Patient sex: F
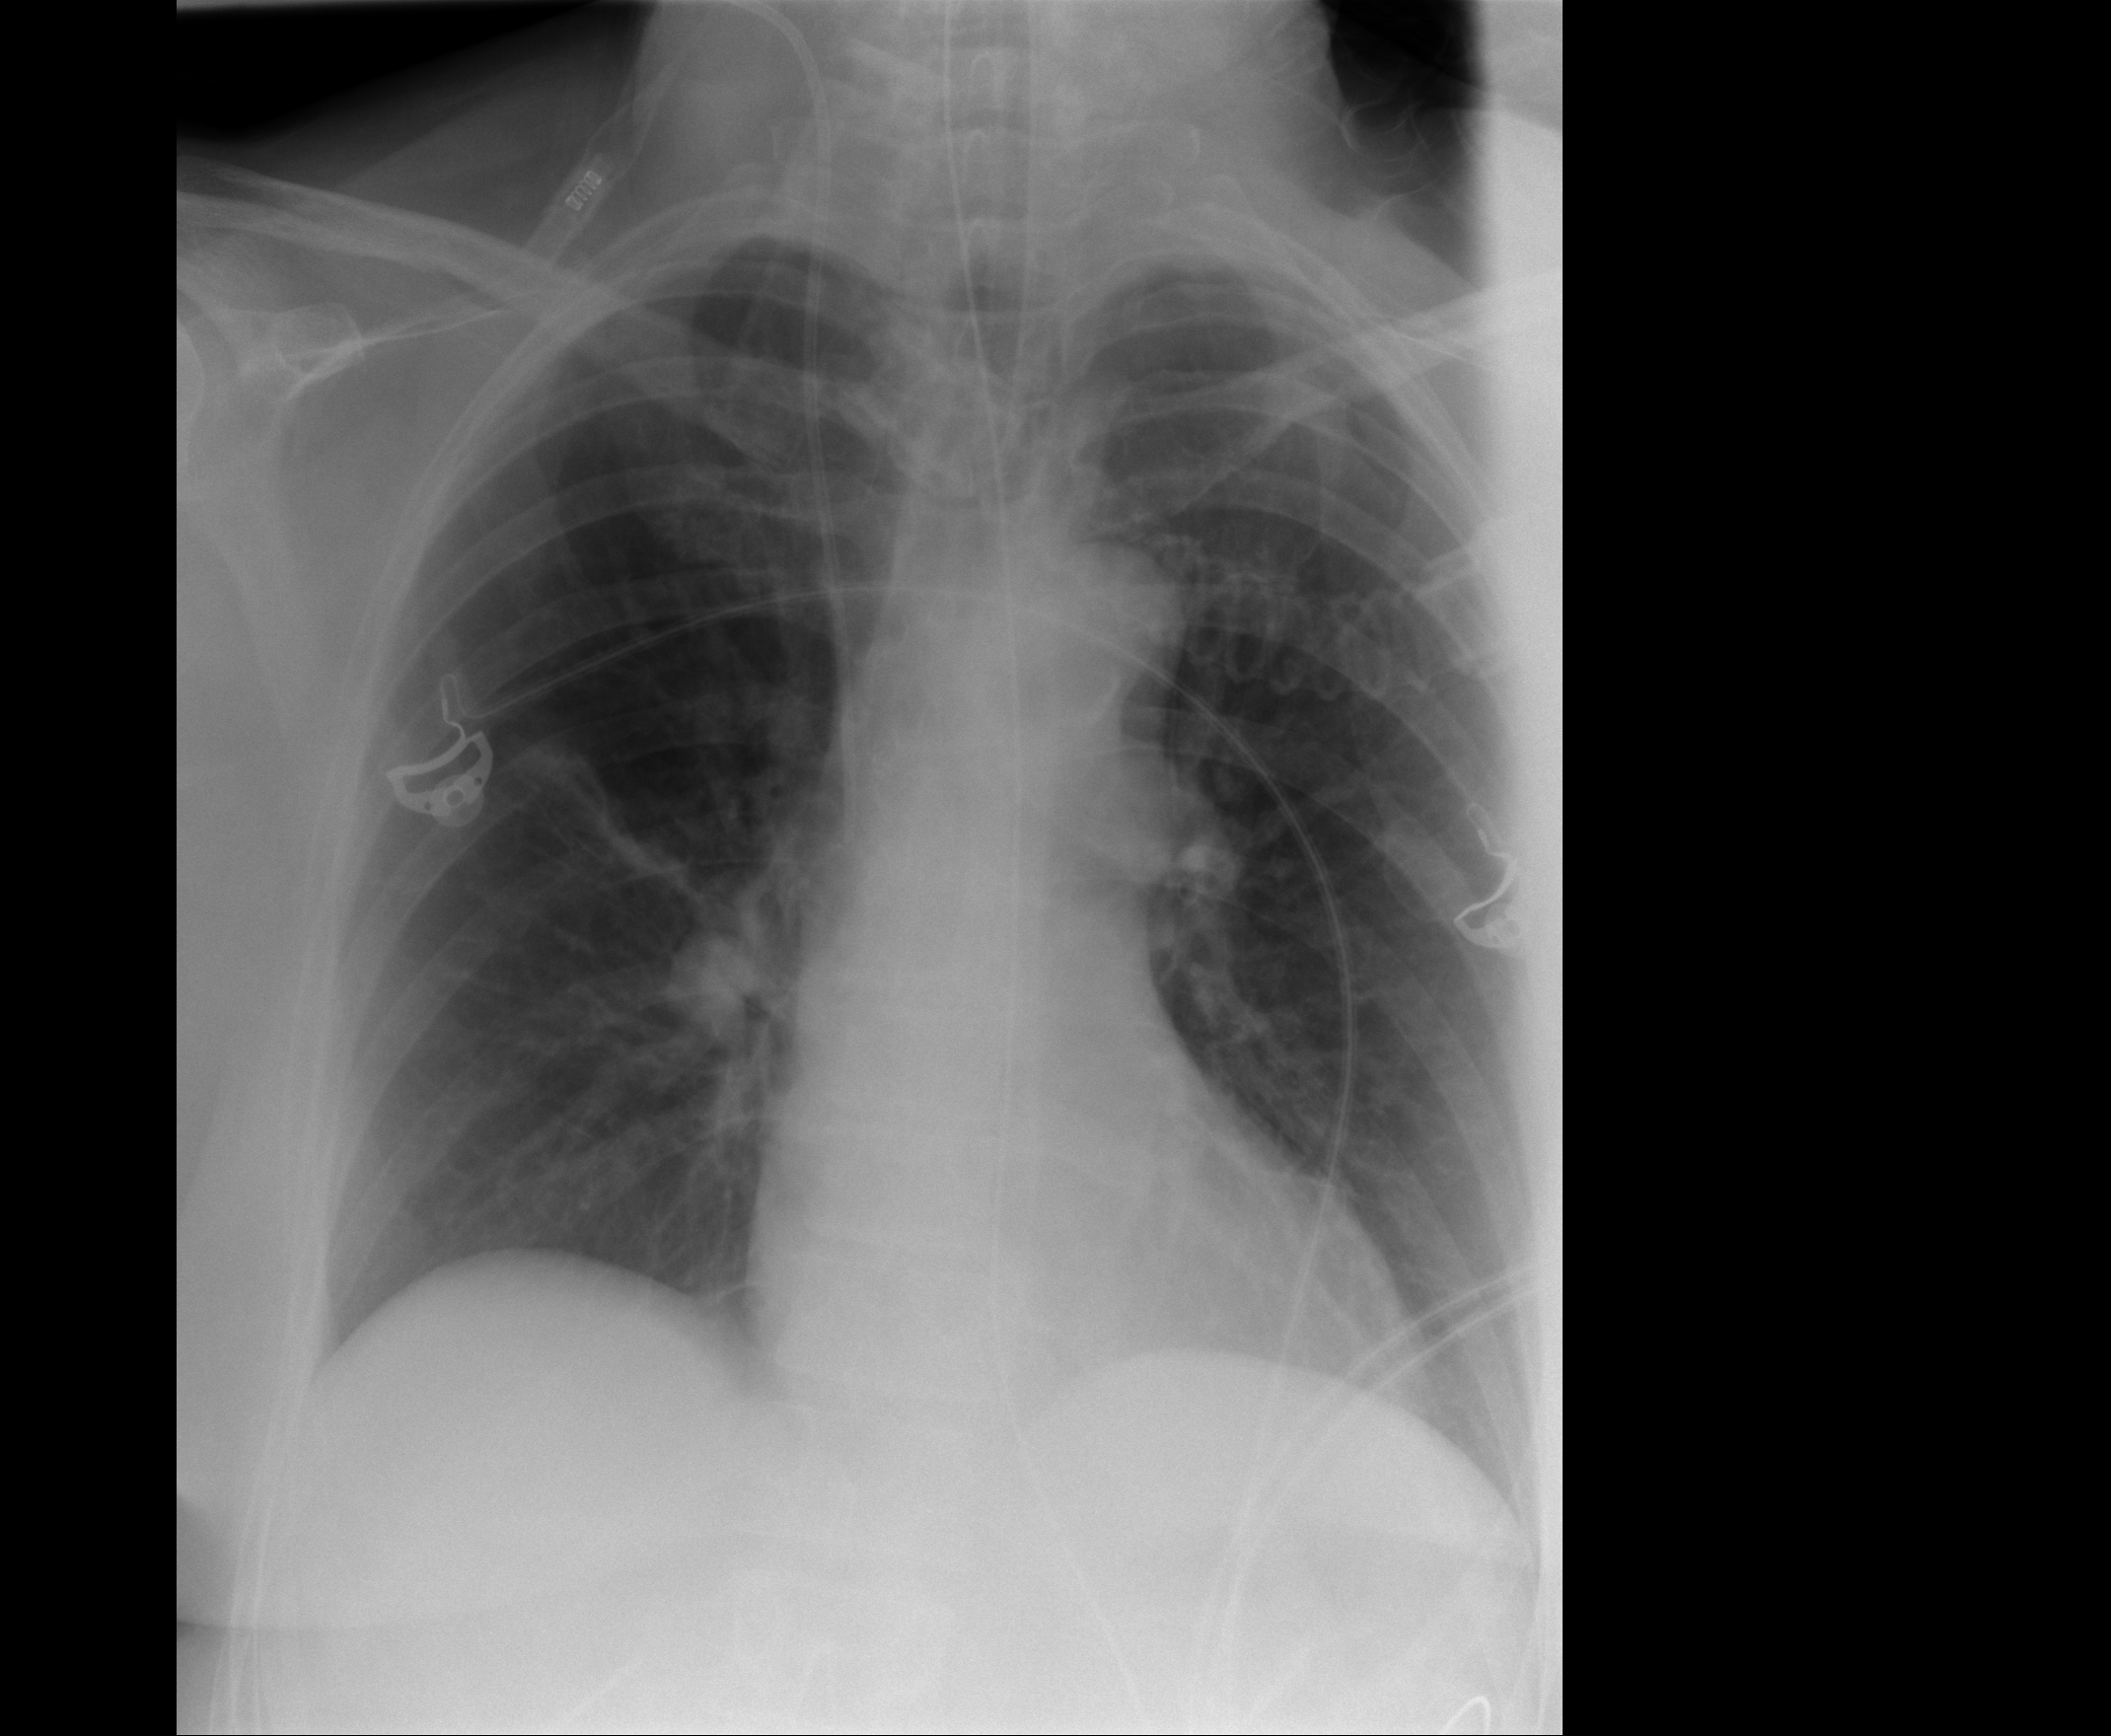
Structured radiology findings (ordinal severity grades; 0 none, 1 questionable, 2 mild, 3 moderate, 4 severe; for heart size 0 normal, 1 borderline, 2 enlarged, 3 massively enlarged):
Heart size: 0
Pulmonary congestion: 0
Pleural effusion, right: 0
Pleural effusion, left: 0
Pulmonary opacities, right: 0
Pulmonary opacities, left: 0
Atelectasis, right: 2
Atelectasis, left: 2